Field crop: maize
Growth stage: 2
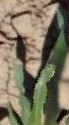
Species: maize